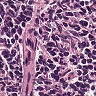
Metastatic tissue present: no